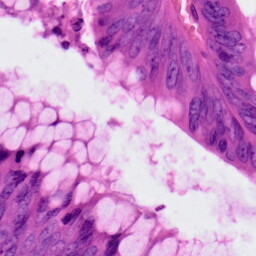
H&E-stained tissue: Colon